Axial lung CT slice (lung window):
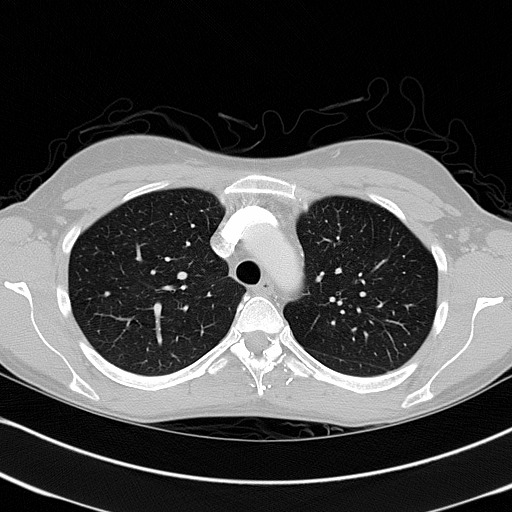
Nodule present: no